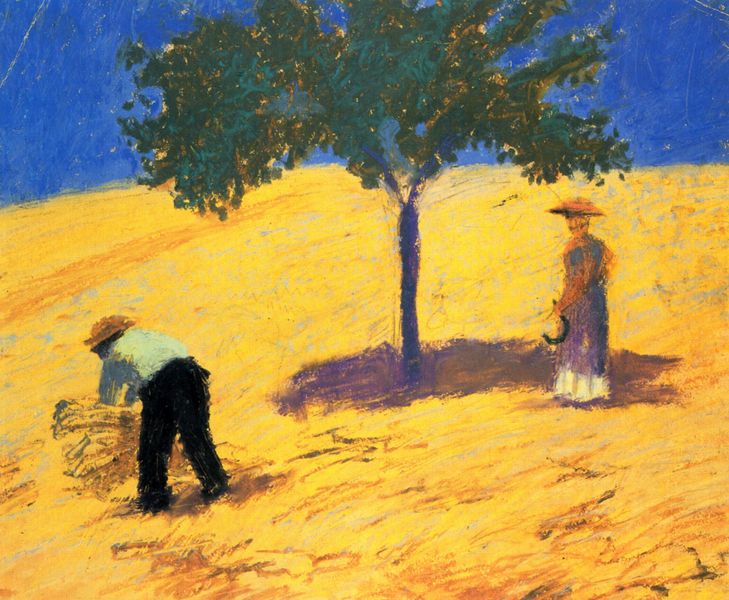
Titel: Baum im Kornfeld
Künstler: August Macke
Standort: Dortmund
Institution: Museum am Ostwall
Schlagwörter: baum, blau, blätter, himmel, laub, mann, schatten, weiß, gelb, grün, impressionismus, menschen, frau, haar, hell, hut, hüte, kleid, kreide, licht, pastell, schwarz, stroh, expressionismus, hemd, hose, stehen, ast, baumstamm, feld, felder, horizont, stamm, sonne, gold, stehend, paar, gebeugt, arbeit, bauern, früchte, sommer, schuhe, acker, bäuerin, bündel, ernte, garben, getreide, heu, korn, weizen, abstrakt, lila, tag, violett, strohhut, bauer, bücken, sichel, scharz, expressiv, blattwerk, sonnenschein, hochsommer, binden, sense, grell, hit, kornernte, garbe, ballen, strohbündel, schwarze hose, heilligekit, 1800, frau schatten, scheazre hose